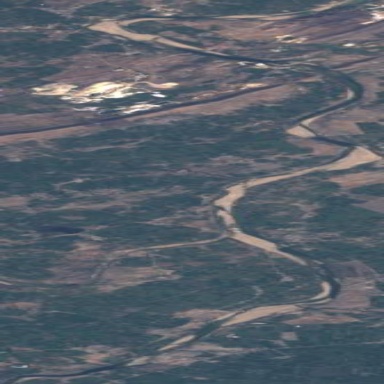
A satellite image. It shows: River flowing through natural landscape.